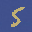
Label: 5